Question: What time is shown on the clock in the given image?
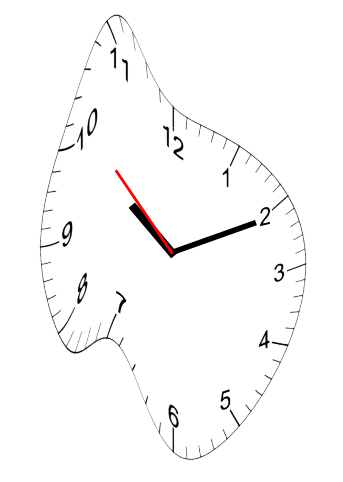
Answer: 10:10:52